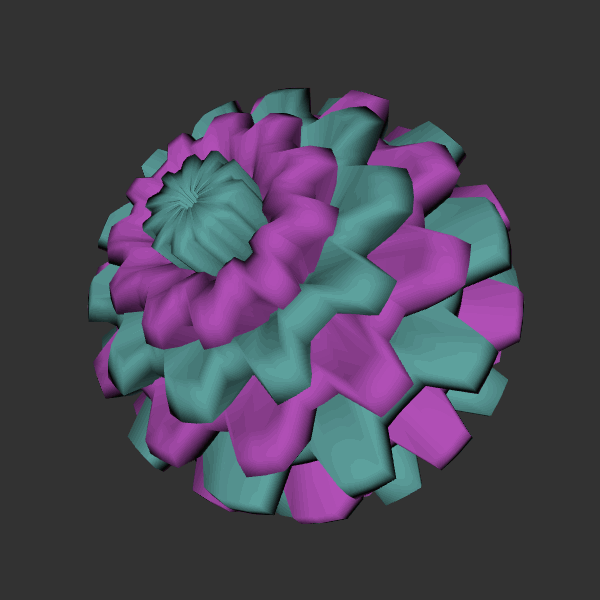
Background: dark